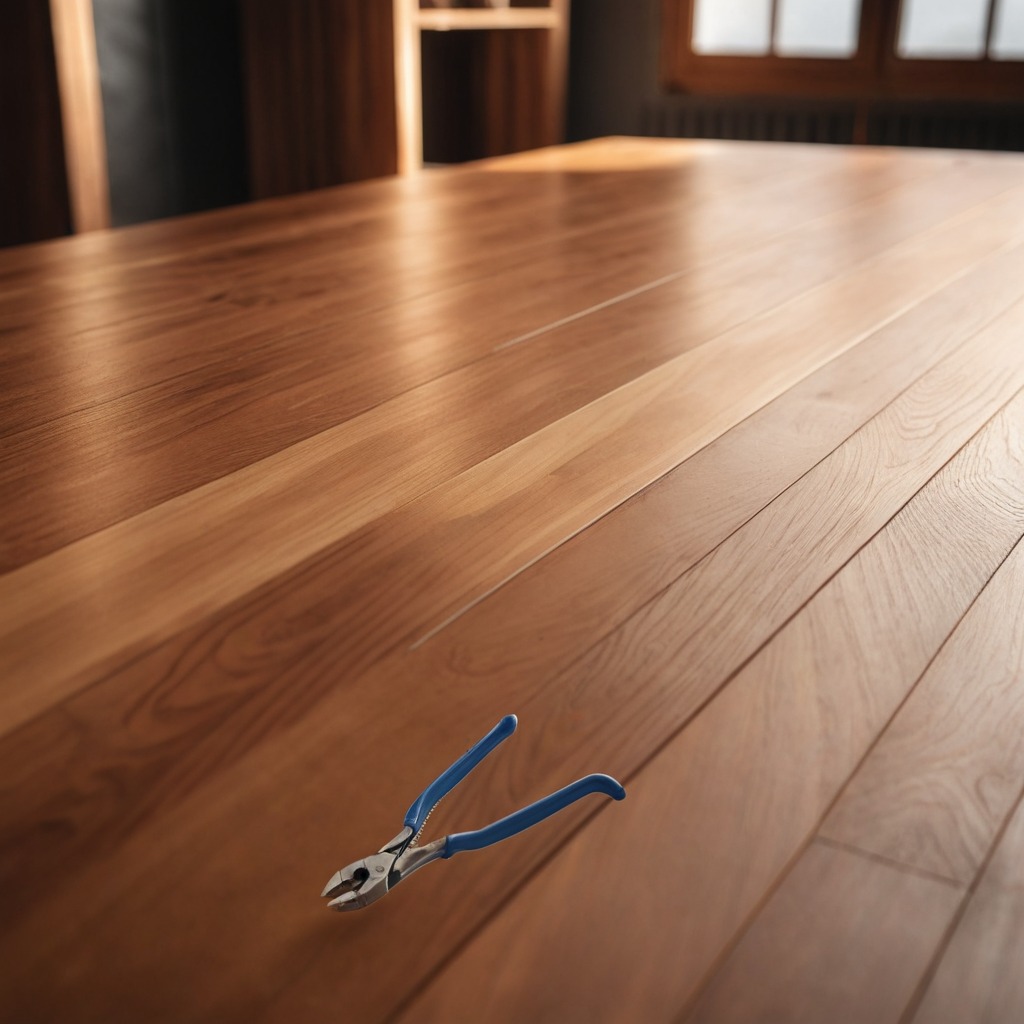
A plier lies on the wooden table in a carpentry studio.